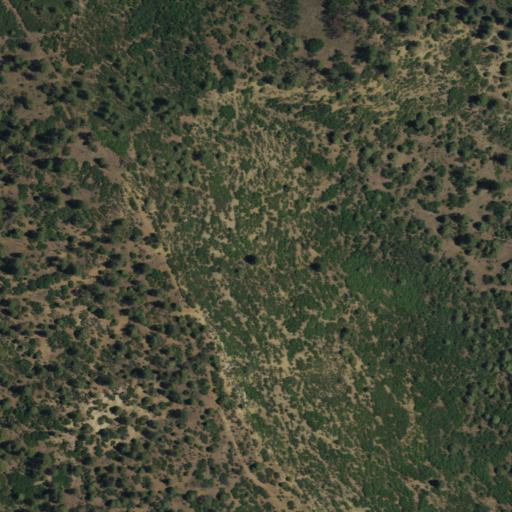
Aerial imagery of cliff(s) in New Mexico named Tecolote Rim containing shrub and evergreen forest